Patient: sex M, age 35
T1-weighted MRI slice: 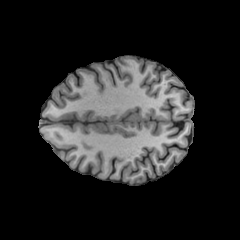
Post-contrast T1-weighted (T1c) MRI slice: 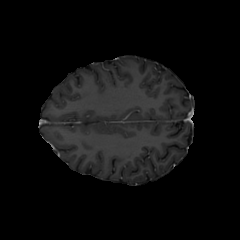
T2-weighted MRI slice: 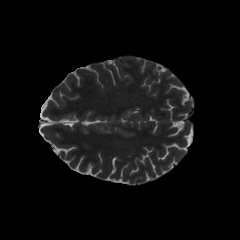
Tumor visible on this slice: no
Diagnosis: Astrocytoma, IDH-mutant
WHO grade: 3